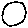
Label: circle